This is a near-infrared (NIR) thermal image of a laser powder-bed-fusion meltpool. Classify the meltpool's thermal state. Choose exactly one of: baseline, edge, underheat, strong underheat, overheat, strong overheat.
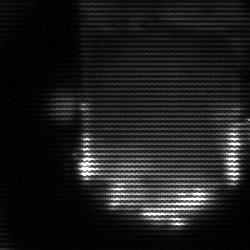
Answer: baseline